Field crop: maize
Growth stage: 2
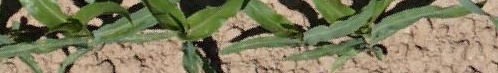
Species: maize